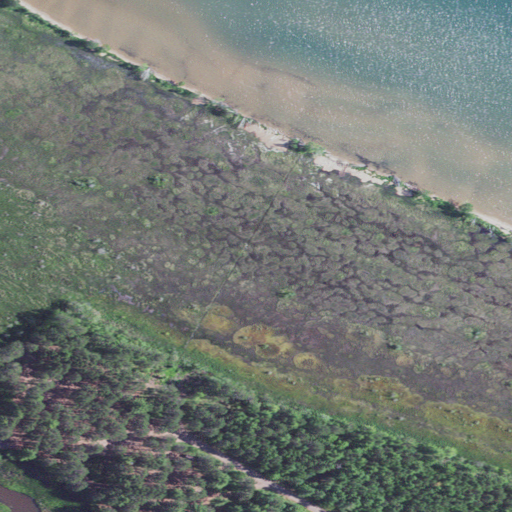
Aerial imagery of dune(s) in Wisconsin named Raspberry Bay Dune and Swale Complex (Possible) containing herbaceous wetlands, open water, evergreen forest, woody wetlands, low intensity development, grassland, mixed forest, barren land, and medium intensity development